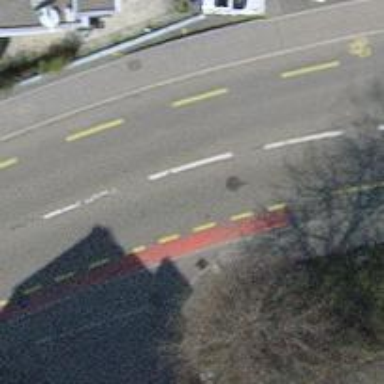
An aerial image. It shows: Primary highway with asphalt surface. There is cycle lane on the left side of the road.